Question: I have data in a grid and as soon as the user touches an item the layout should change and the items animate to the new layout.

I am currently using the 'UICollectionViewFlowLayout' for the grid. Naturally I could just add new views for the strip at the bottom and the detail view at the top, but I want to animate the items from the grid to the strip.
Can I elegantly achieve this behaviour using 'UICollectionViewFlowLayout' or do I have to create a custom Layout and custom transitions for this (Which is what I would like to avoid).
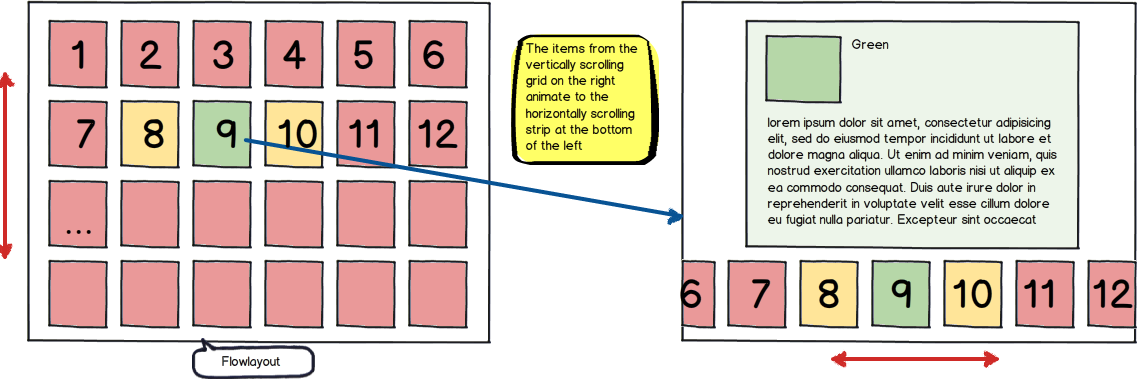
Answer: The most durable way to do this would be to subclass 'UICollectionViewLayout' for the second layout. However, you may be able to do this without subclassing, although it probably will seem more complicated.
The idea is to copy out the contents of the green cell and animate them into place the collection view - not a cell in the collection view. You'd get the frame of the starting point of the animation using '[collectionView layoutAttributesForItemAtIndexPath:selectedIndexPath].frame' and adjust for the content offset of the collection view. Of course, you'd then have to delete the green cell from the collection view using '[collectionView deleteItemsAtIndexPaths:@[selectedIndexPath]]'.
In the meantime, create another instance of 'UICollectionViewFlowLayout'. This instance would have 'scrollDirection' set to horizontal. In your 'UICollectionViewDelegateFlowLayout' methods, set the inset for the section to the area you want to display the cells in - i.e., a very large value for 'top'.(You wouldn't have to set the collection view frame.) You would then transition to this layout.
I think you'll find that subclassing 'UICollectionViewLayout' is going to be more straightforward and encapsulated. If you want to recreate this presentation in another context, for instance, it would be much easier to do so with a subclassed layout.